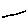
Label: line